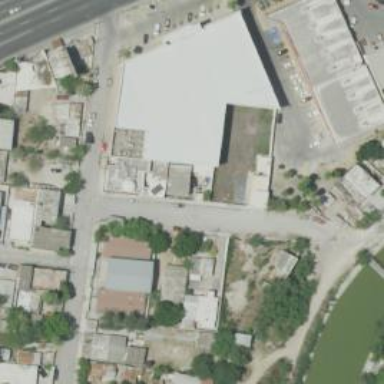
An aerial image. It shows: Building housing furniture shop.